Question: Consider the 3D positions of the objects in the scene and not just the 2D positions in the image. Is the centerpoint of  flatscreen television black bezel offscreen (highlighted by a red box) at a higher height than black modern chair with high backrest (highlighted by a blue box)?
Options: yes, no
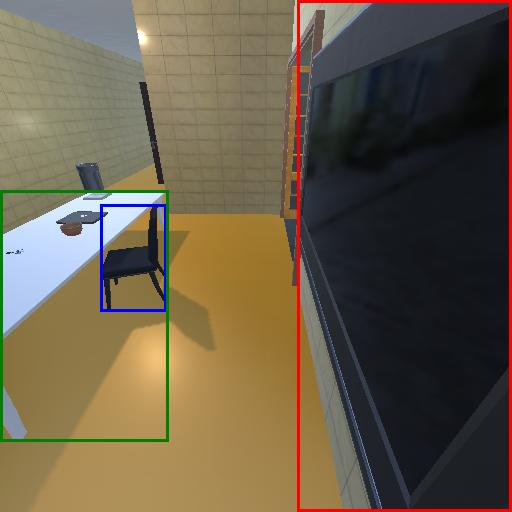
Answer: yes